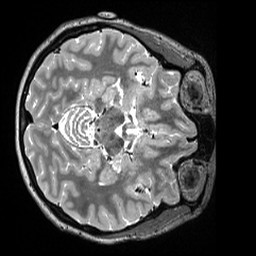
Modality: T2w
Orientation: axial
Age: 37
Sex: female
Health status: healthy
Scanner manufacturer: siemens
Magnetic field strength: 3 T
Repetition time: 3.2 s
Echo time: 0.563 s